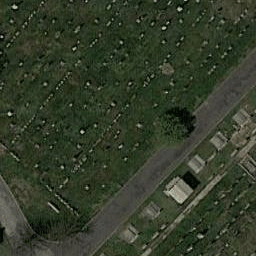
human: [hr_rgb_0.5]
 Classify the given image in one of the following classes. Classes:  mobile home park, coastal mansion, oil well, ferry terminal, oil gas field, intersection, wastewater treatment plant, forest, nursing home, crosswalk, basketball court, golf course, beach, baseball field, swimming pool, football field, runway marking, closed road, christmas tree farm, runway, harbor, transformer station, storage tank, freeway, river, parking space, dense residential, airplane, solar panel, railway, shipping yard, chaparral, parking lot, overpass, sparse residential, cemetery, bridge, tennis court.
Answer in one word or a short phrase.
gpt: cemetery